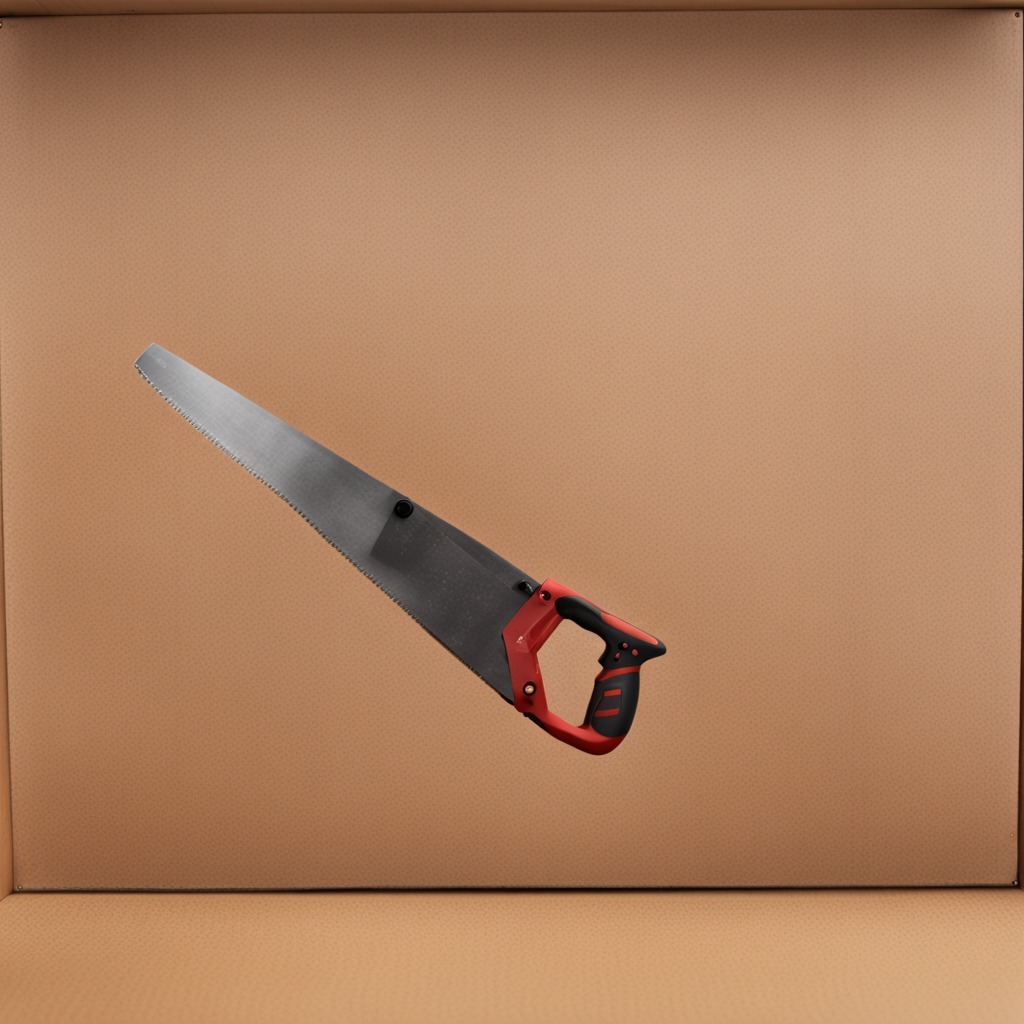
A metal saw lies on a cardboard box surface in an outdoor workshop during daytime bright natural light soft shadows slightly creased but